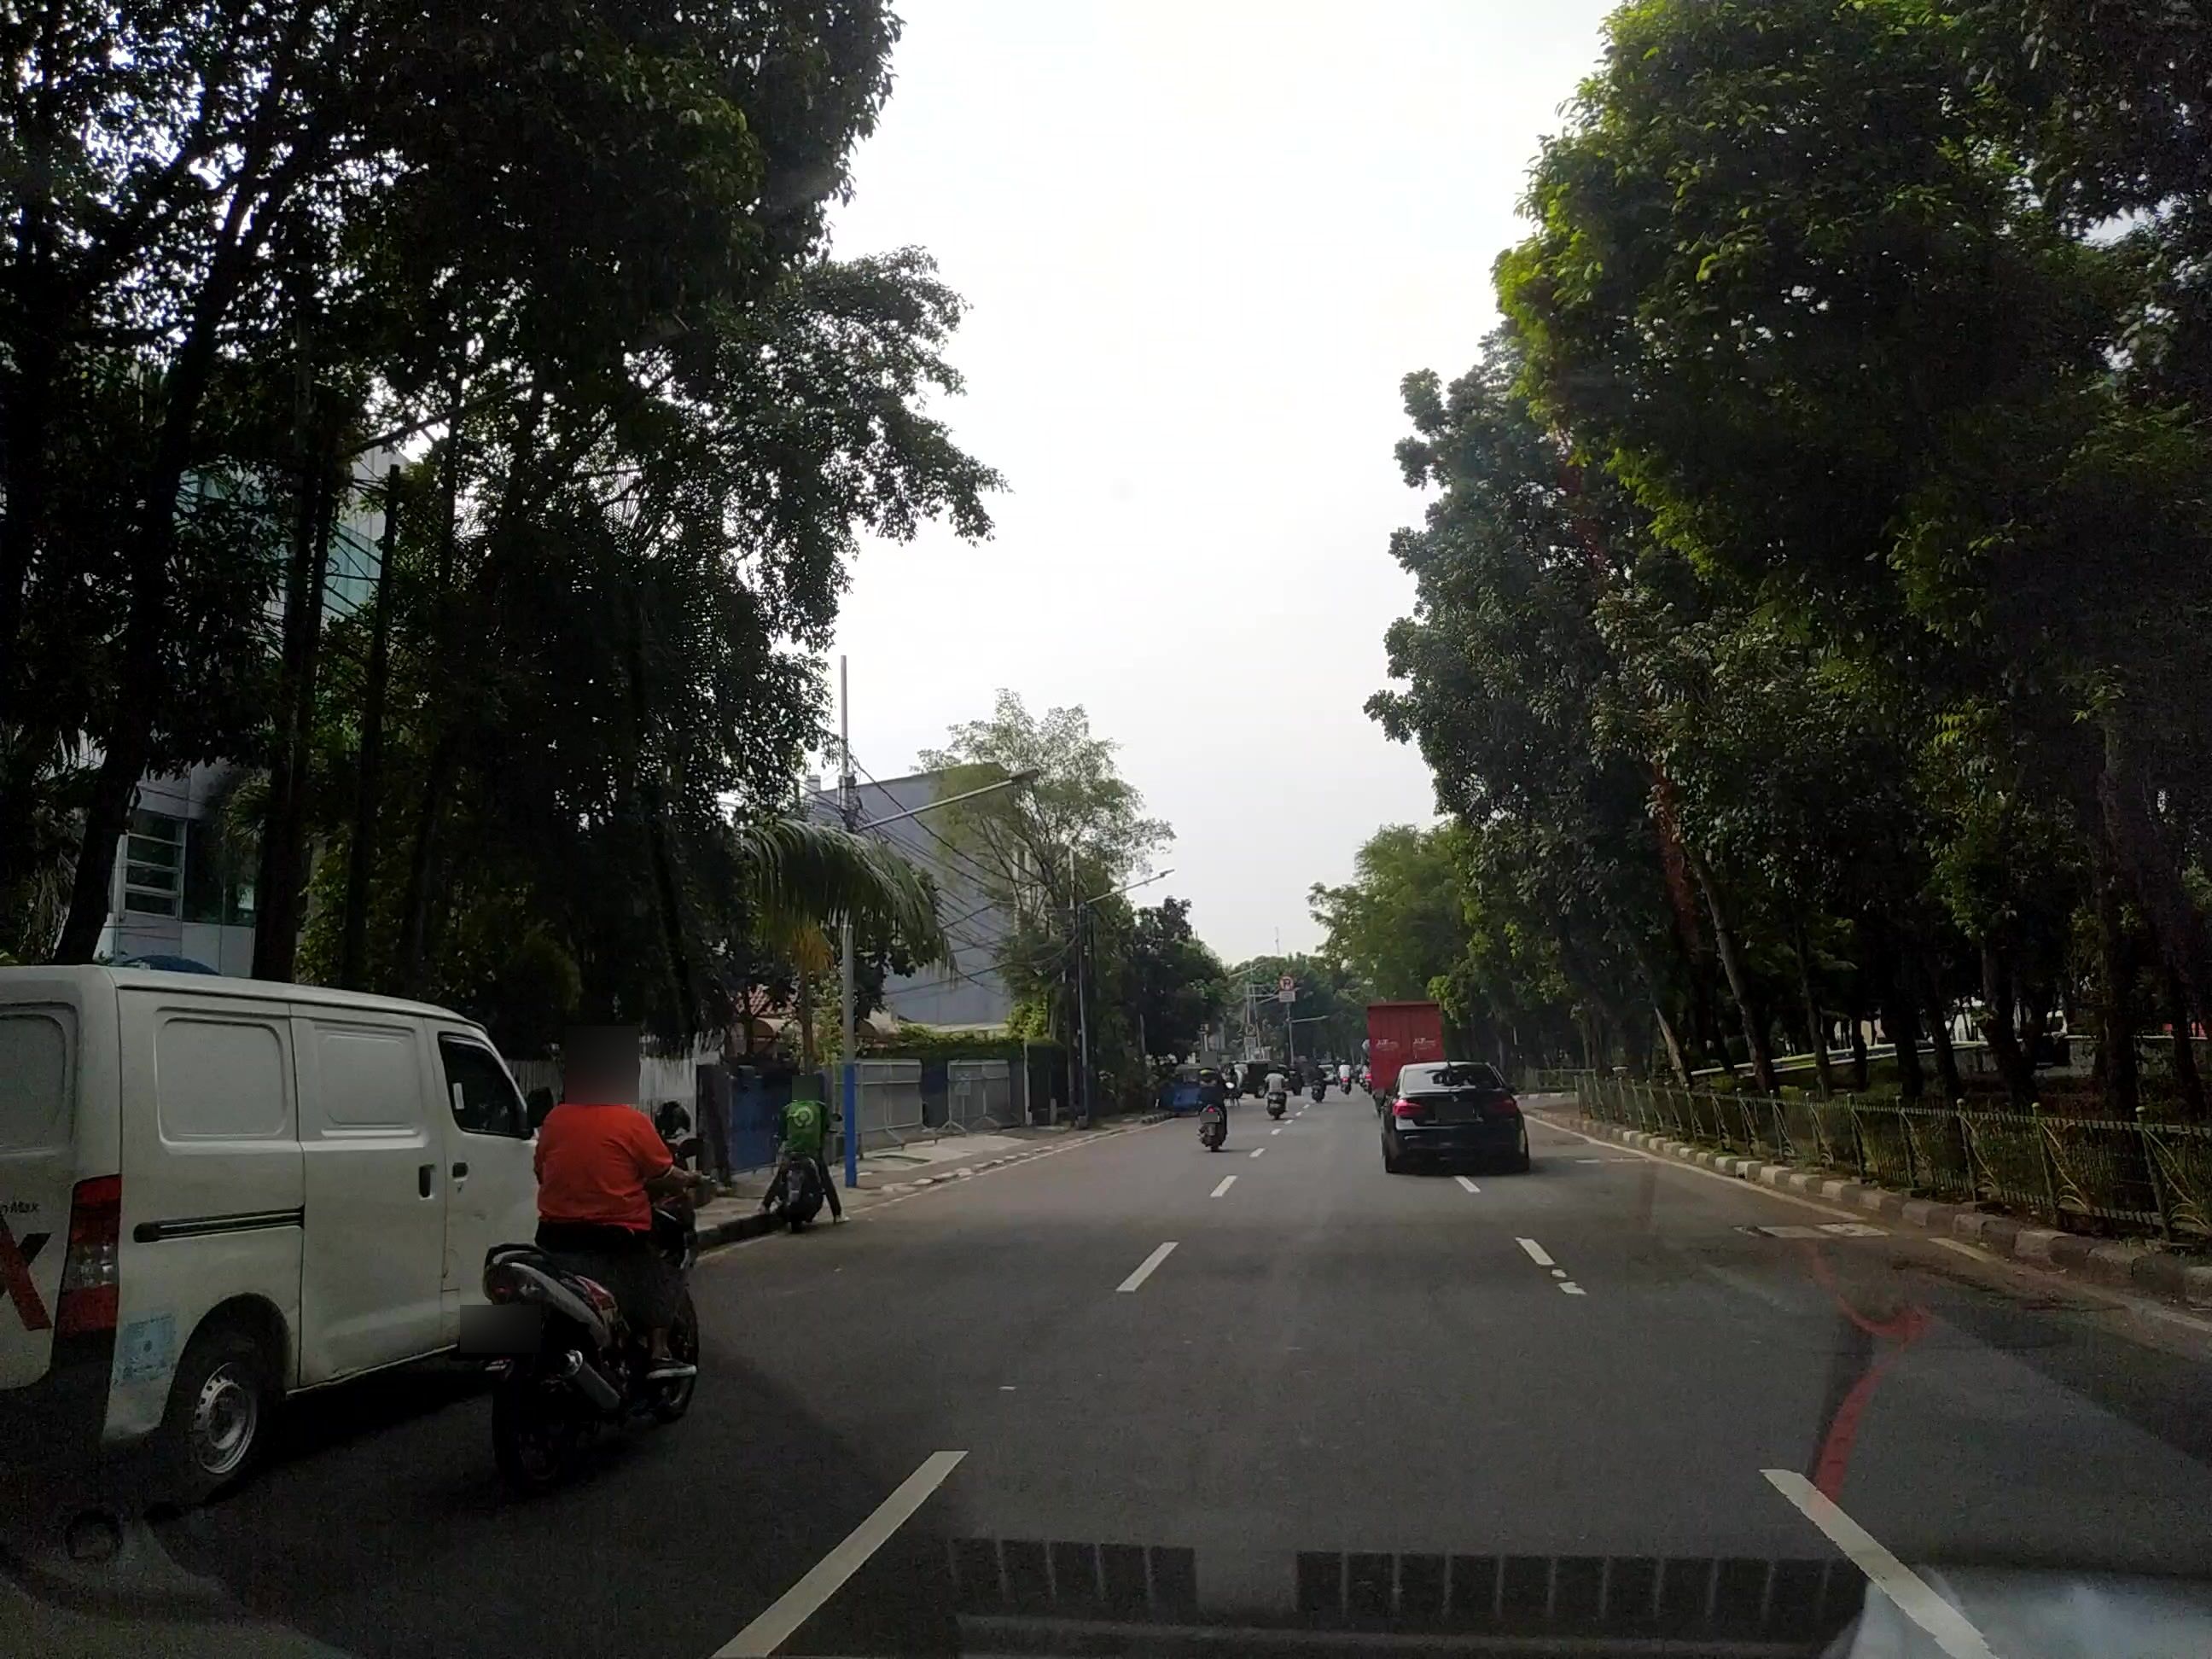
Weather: cloudy
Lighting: day
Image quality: good
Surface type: driving surface
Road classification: primary
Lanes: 3
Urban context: urban centre
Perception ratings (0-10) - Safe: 5.36, Lively: 4.41, Beautiful: 8.41, Boring: 4.01, Depressing: 3.02, Wealthy: 7.03